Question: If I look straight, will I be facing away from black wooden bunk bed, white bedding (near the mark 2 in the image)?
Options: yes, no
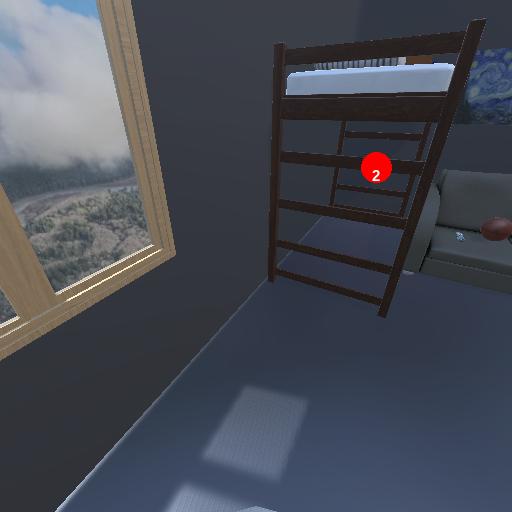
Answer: yes